Question: '''
<xsd:element name="CurrencyCode" minOccurs="0" type="xsd:string">
<xsd:simpleType>
<xsd:restriction>
<xsd:length value="3"/>
</xsd:restriction>
</xsd:simpleType>
</xsd:element>
'''
I want my Currencycode to be an optional value and if at all there is a value it should have a length of 3 letters .. either my CurrencyCode can have Length=0 or length=3
When i use the above code the validator returns an error when there is an empty field

So how can i deal with this ??
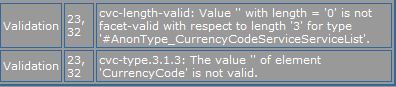
Answer: Have not tried this (do not have suitable env set up on this machine) but according to the specification you can do as follows:
'''
<xsd:element name="CurrencyCode" minOccurs="0" type="xsd:string">
<xsd:simpleType>
<xsd:restriction base="xsd:string">
<xsd:pattern value="(?:^$|\w{3})"/>
</xsd:restriction>
</xsd:simpleType>
</xsd:element>
'''
Regular expression '(?:^$|\w{3})' matches either empty string or exactly three word characters. You can use '(?:^$|[A-Z]{3})' in case you want to accept currency codes only in upper case.